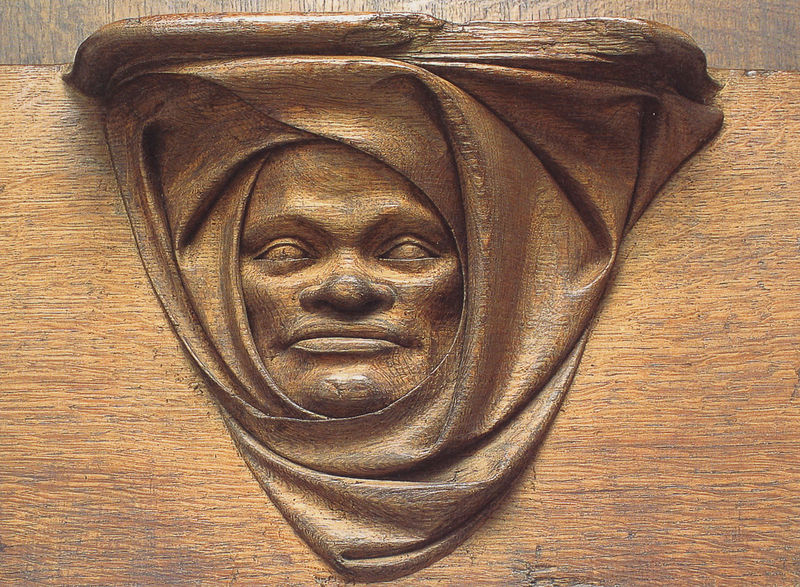
Titel: Kölner Dom, Chorgestühl
Standort: Köln, Dom (EU - D - NRW)
Schlagwörter: kopf, sitzen, braun, frau, holz, mund, nase, schwarz, stirn, schleier, tuch, augen, falten, gesicht, bild, innenraum, kirche, auge, gold, mutter, frontal, kinn, relief, monochrom, ausdruck, falte, kopftuch, detail, verzierung, bronze, plastik, geschlossen, lachen, neger, stütze, nonne, schnitzerei, kaputt, chor, konsole, heilige, heilig, turban, ablage, riss, hochrelief, defekt, ausstattung, schnitz, bruch, ulm, chorgestühl, knollnase, riemenschneider, ungefasst, bildschnitzer, holzsichtig, negroid, bruchstelle, 1500, 1450, schnitzeriz, misericordium, schòn